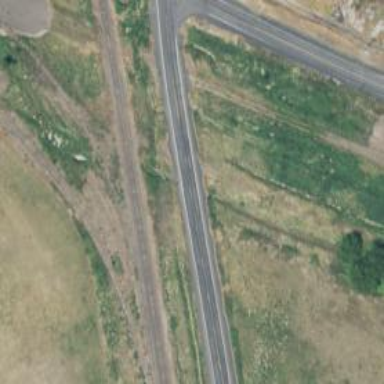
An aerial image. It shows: Abandoned railway.